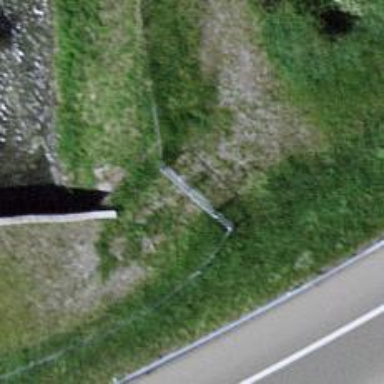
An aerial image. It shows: Gate.